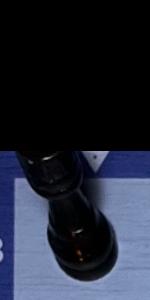
Label: Rook_Black